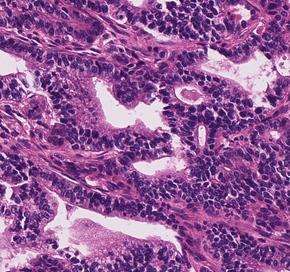
Tumor epithelial tissue: yes
Tumor-associated stroma tissue: yes
Normal tissue: no